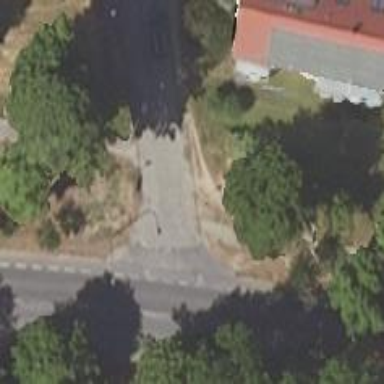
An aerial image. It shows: Residential road with concrete surface.